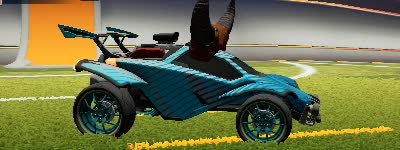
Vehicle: octane